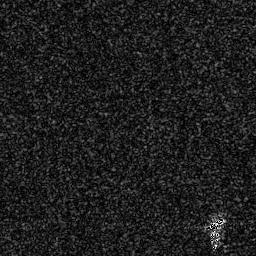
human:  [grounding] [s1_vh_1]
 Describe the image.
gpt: In the satellite image, there is  <ref>1 small ship </ref> <box>[[80, 84, 88, 90, 0]]</box> located at bottom right.